Question: I'm trying to make a Google map that updates a marker as a user's location is updated. I have most of it done, but I'm having one small issue. I want one marker that shows the starting point, which I have working, but the second point should keep moving, and it should allow multiple users to be tracked at once.
I can get this to work for one user (sending GPS coordinates from Android app). It will set the start marker, and as their location changes the marker will move to reflect that. My problems occur when I start tracking a second user. The current position marker for the first user becomes the starting location for the second user. It 'jumps' from the first path to the other (see picture). I know this is partly due to the declaration of the 'marker1' variable at the top, but I've tried many things with no luck. I need to be able to create as many as I need for n number of users so I can't declare a bunch of variables for each one.
You can see in the picture what is happening. This is the moment when a new user triggers the tracking function in the app. Before this second user activates the tracking function, the marker for the first user was moving properly.
'''
function initialize() {
var myLatlng = new google.maps.LatLng(39, -86);
var myOptions = {
zoom: 6,
center: myLatlng,
mapTypeId: google.maps.MapTypeId.ROADMAP,
}
var map = new google.maps.Map(document.getElementById("map_canvas"), myOptions);
var loc = {};
var mark = {};
var markers = {};
var marker1;
$(function () {
$(document).ready(function(){
setInterval(function(){
$.ajax({
url: 'api.php', //the script to call to get data
//data: "",
dataType: 'json', //data format
success: function(data){ //on recieve of reply
var user_id = data[0];
var lati = data[1]; //get id
var longi = data[2]; //get name
var myLatlngt = new google.maps.LatLng(lati, longi);
if (typeof loc[user_id] === 'undefined') {
loc[user_id] = [];
}
//if (typeof markers[user_id] === 'undefined') {
//markers[user_id] = [];
//}
if (typeof mark[user_id] === 'undefined') {
mark[user_id] = myLatlngt;
}
loc[user_id].push(myLatlngt);
//markers[user_id].push(myLatlngt);
var x;
for (x in loc) {
var polyline = new google.maps.Polyline({
map: map,
path: loc[x],
strokeColor: "#FF0000",
strokeOpacity: 1.0,
strokeWeight: 2
});
polyline.setMap(map);
///location variables
var start_loc = loc[user_id];
var start_marker = start_loc[0]; //start location of given user
var current_loc = start_loc[start_loc.length -1]; //last known location of given user
//set the start marker
var marker = new google.maps.Marker({
position: start_marker,
title: user_id
});
marker.setMap(map);
//update the current location marker
if (marker1 != null) {
marker1.setPosition(current_loc);
}
else {
marker1 = new google.maps.Marker({
position: current_loc,
map: map
});
}
}
//console.log('location :::', x);
console.log('Marker: ', mark);
}
});
}, 1000);
});
});
}
'''
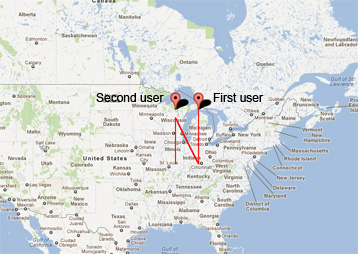
Answer: Considering that I don't really know javascript I may be totaly wrong here, but I am assuming that the anonymous function sent as argument to setInterval is called multiple times (?).
If that is the case, I would expect marker1 to be reused since it is declared outside of the function, I.e, it is the same marker1 used for every function call in this part of the code
'''
//update the current location marker
if (marker1 != null) {
marker1.setPosition(current_loc);
}
'''
I guess you could use the same method for the marker1 as you did for the loc, having it as an array indexed by the user ID. (perhaps calling it currentLocationMarker would be a better name too)
Another way would be to have the marker1 only existing within the function, but that may cause all the previous current location markers for a user to be visible. Not sure about that, I do not get the full picture of this system you are building.